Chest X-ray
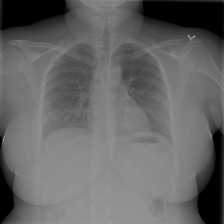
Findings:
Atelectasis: negative
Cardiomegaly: negative
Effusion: negative
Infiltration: negative
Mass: negative
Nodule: negative
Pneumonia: negative
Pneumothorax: negative
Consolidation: negative
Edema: negative
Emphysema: negative
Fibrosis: negative
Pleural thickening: negative
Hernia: negative